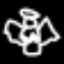
Label: angel